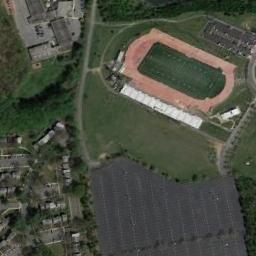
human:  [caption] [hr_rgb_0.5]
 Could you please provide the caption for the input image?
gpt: There is a track and field on the green field .

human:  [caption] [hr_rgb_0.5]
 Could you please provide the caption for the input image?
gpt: The ground track field is on a lawn and a parking lot is next to the ground track field .

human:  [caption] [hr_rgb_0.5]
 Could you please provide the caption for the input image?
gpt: The track and field is built on the lawn, A road away from the residential area, And there is a lot of vegetation around it .

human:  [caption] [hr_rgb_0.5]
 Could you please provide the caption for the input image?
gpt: There are a lot of buildings beside the ground track field .

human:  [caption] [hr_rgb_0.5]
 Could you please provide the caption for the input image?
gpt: There are green lawns around the ground track field with an orange track .